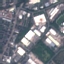
Land use / land cover: Industrial